Question: I'm working on a flutter app and using ListView.builder widget to show my data. I'm fetching data from database and showing it in listview. After i modify single listitem i want to refresh whole listview widget.
Currently the problem is that data which i am passing to listview widget is updating accordingly but not updating on UI.
Here is the screenshot of method in which i am fetching data from database and updating listview

Please help me. Thanks
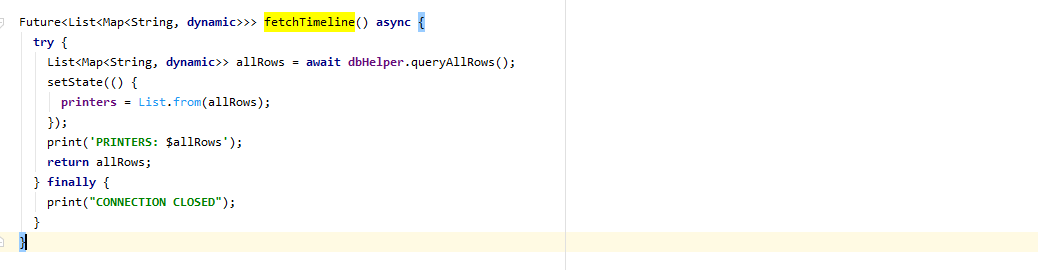
Answer: You should use a streamBuilder for fetching the data and your method for fetching the data should be as follows :
'''
Stream<List<Map<String,dynamic>>> fetchTimeLine() async* {
while(true) {
//first mention how much time to wait before fetching again I am using 10
// secs
await Future.delayed(Duration(seconds: 10));
try {
List<Map<String,dynamic>> allRows = await dbHelper.queryAllRows();
yield allRows ;
}
finally {
print('closed');
}
}
}
'''